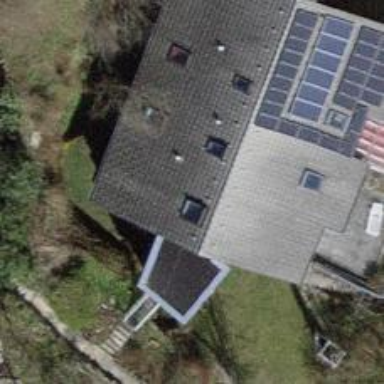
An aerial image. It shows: Semi-detached house with gabled roof.